【题型】填空题　【知识点】平面几何　【难度】medium
如图，$O$ 是四边形 $ABCD$ 内一点，点 $E$、$F$、$G$、$H$ 分别在线段 $AO$、$BO$、$CO$、$DO$ 上，$EF \parallel AB$，$FG \parallel BC$，$GH \parallel CD$，$EF = 2$，$AB = 5$，$AD = 6$，那么 $EH$ 的长是 \underline{\quad\quad\quad}.

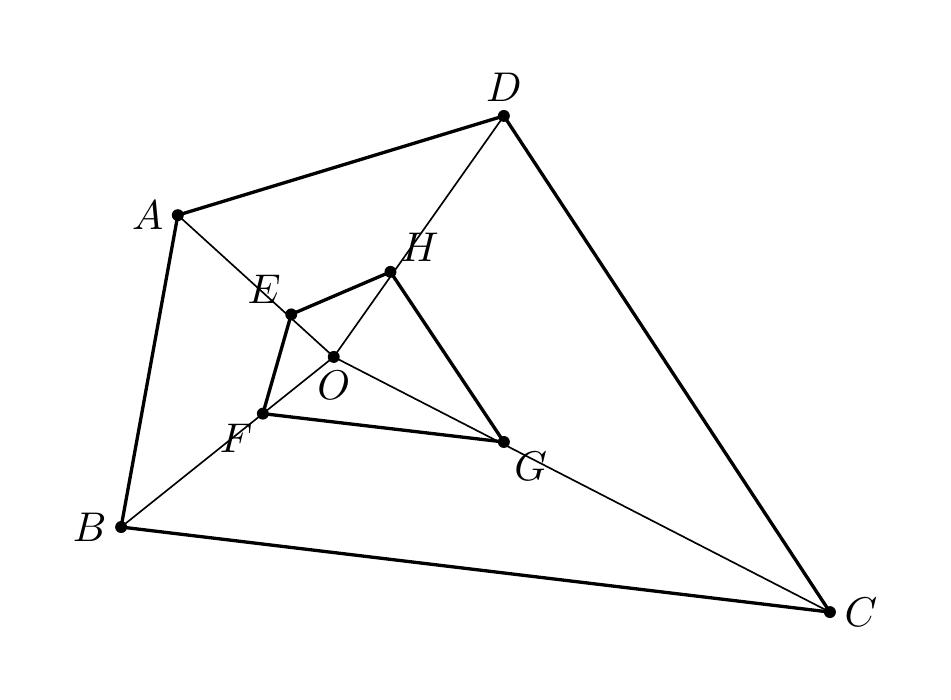
【解答】
\textbf{【答案】} $\boldsymbol{\dfrac{12}{5}}$

\vspace{1em}
\textbf{【知识点】} 由平行线截求相关线段的长或比值、相似三角形的判定与性质综合

\vspace{1em}
\textbf{【分析】} 本题考查了相似三角形的判定与性质，平行线分线段成比例，推导出 $\dfrac{OH}{OD} = \dfrac{OE}{OA}$ 进而证明 $\triangle OEH \backsim \triangle OAD$ 是解题的关键。

由 $EF \parallel AB$，证明 $\triangle OEF \backsim \triangle OAB$，得 $\dfrac{OE}{OA} = \dfrac{OF}{OB} = \dfrac{EF}{AB} = \dfrac{2}{5}$，由 $GH \parallel CD$，$FG \parallel BC$，证明 $\dfrac{OH}{OD} = \dfrac{OG}{OC} = \dfrac{OF}{OB} = \dfrac{OE}{OA} = \dfrac{2}{5}$，再证明 $\triangle OEH \backsim \triangle OAD$，得 $\dfrac{EH}{AD} = \dfrac{OE}{OA} = \dfrac{2}{5}$ 求得 $EH = \dfrac{2}{5}AD = \dfrac{12}{5}$，于是得到问题的答案。

\vspace{1em}
\textbf{【详解】} 解：$\because EF \parallel AB$，$EF = 2$，$AB = 5$，

\vspace{1em}
$\therefore \triangle OEF \backsim \triangle OAB$，

\vspace{1em}
$\therefore \dfrac{OE}{OA} = \dfrac{OF}{OB} = \dfrac{EF}{AB} = \dfrac{2}{5}$，

\vspace{1em}
$\because GH \parallel CD$，$FG \parallel BC$，

\vspace{1em}
$\therefore \dfrac{OH}{OD} = \dfrac{OG}{OC} = \dfrac{OF}{OB} = \dfrac{OE}{OA} = \dfrac{2}{5}$，

\vspace{1em}
$\because \angle EOH = \angle AOD$，

\vspace{1em}
$\therefore \triangle OEH \backsim \triangle OAD$，

\vspace{1em}
$\therefore \dfrac{EH}{AD} = \dfrac{OE}{OA} = \dfrac{2}{5}$，

\vspace{1em}
$\therefore EH = \dfrac{2}{5}AD = \dfrac{2}{5} \times 6 = \dfrac{12}{5}$，

\vspace{1em}
故答案为：$\boldsymbol{\dfrac{12}{5}}$。